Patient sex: M
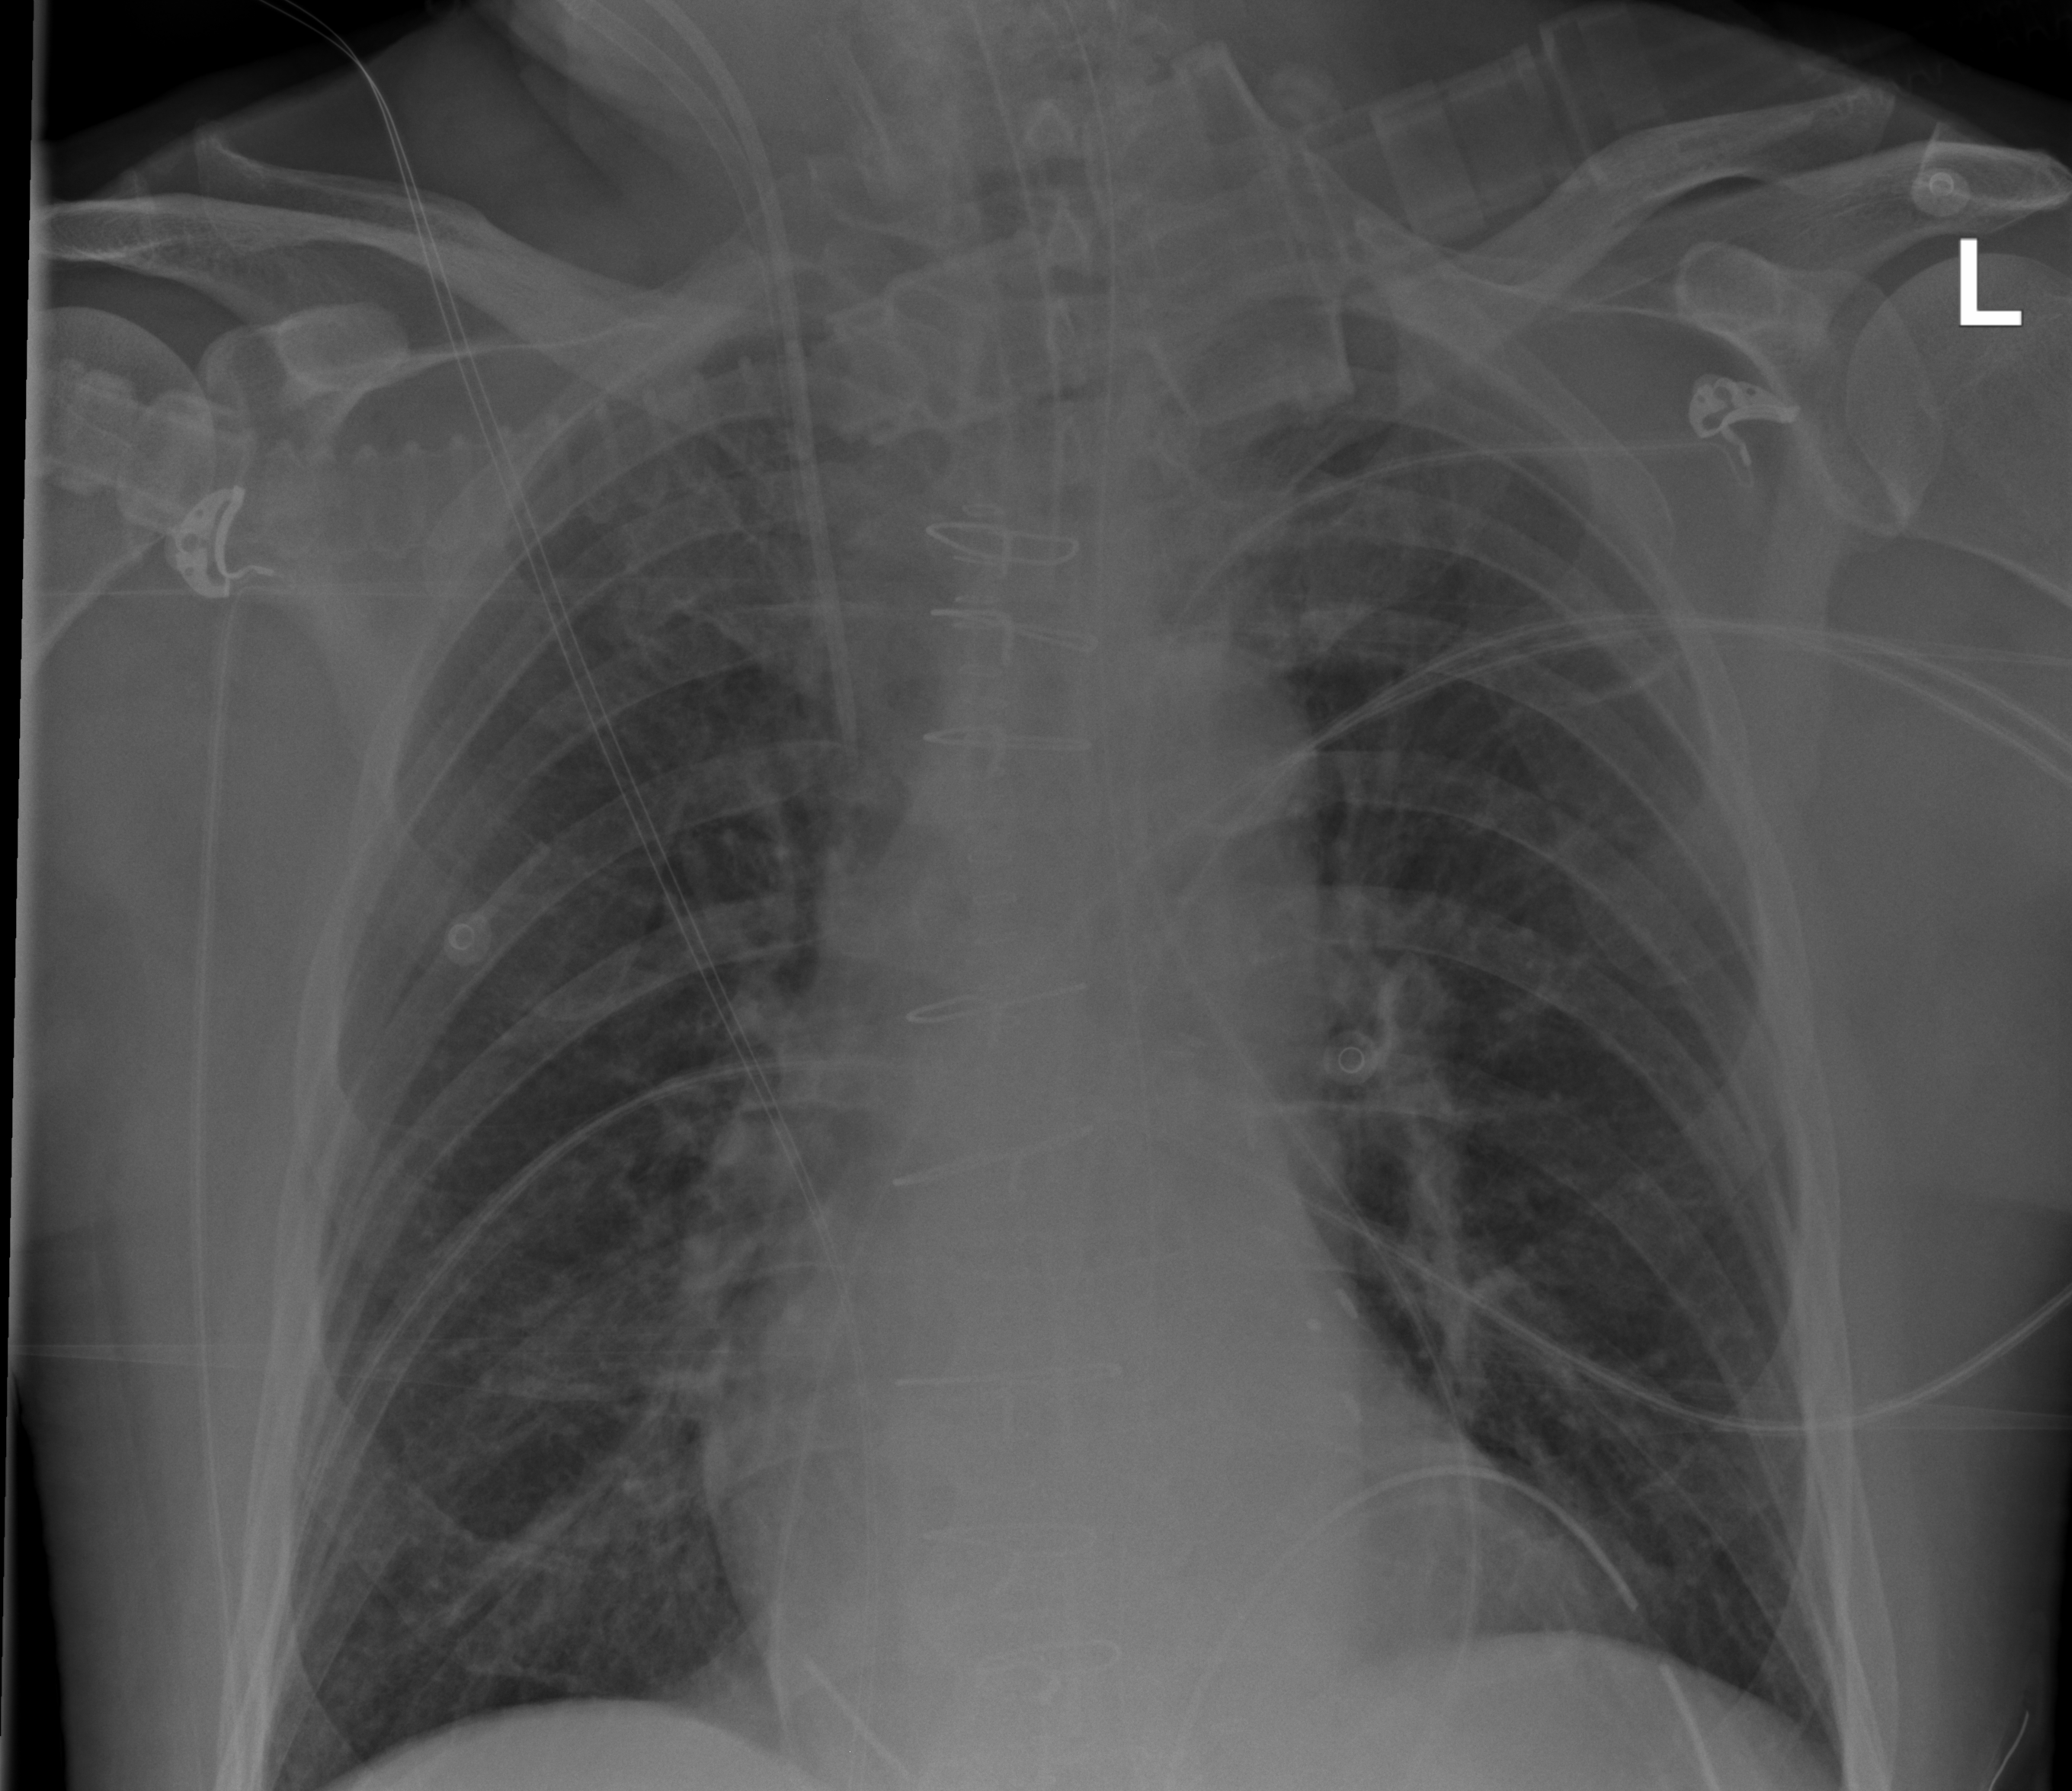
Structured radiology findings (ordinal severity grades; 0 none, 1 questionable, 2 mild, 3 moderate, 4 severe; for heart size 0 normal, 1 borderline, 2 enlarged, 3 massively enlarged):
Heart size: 0
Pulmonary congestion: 0
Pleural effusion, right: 0
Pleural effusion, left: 0
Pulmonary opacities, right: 0
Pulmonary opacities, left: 0
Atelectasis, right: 2
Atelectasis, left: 0